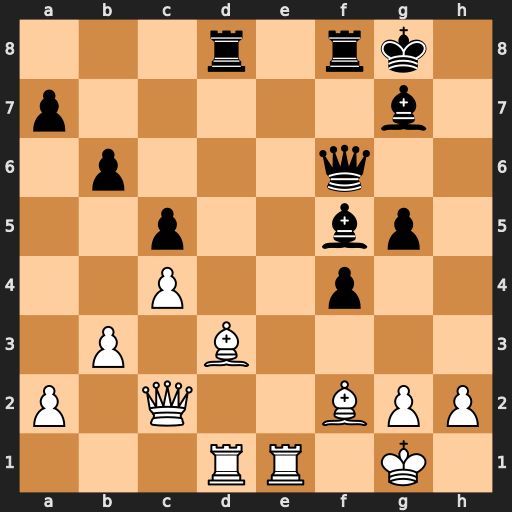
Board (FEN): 3r1rk1/p5b1/1p3q2/2p2bp1/2P2p2/1P1B4/P1Q2BPP/3RR1K1
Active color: w
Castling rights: -
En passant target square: -
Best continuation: Bxf5 Rxd1 Bh7+ Kh8 Rxd1